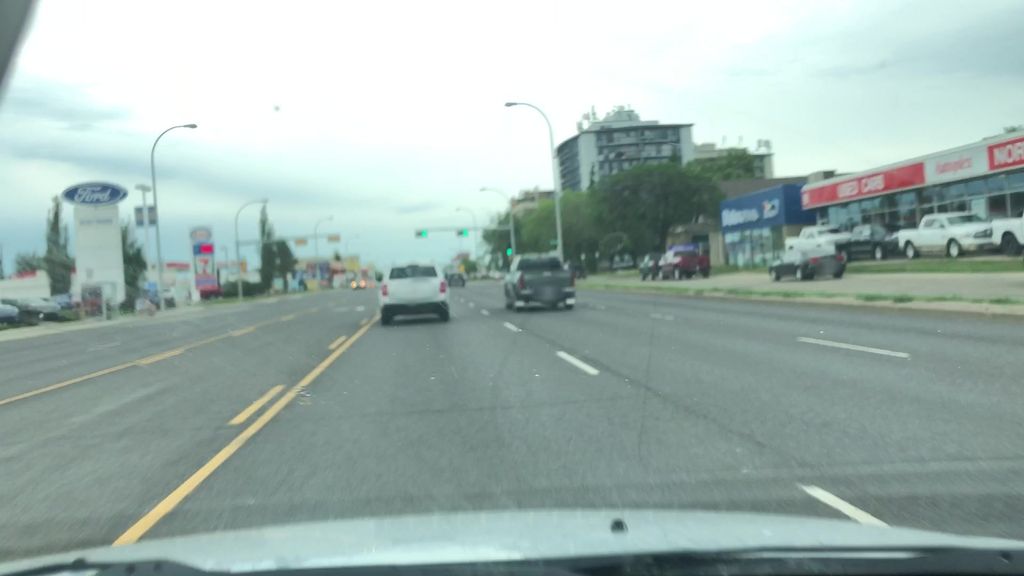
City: edmonton